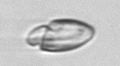
Label: Katodinium_or_Torodinium